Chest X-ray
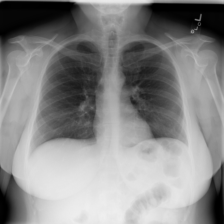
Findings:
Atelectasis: negative
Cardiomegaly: negative
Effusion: negative
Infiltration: negative
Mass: negative
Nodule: negative
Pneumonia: negative
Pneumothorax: negative
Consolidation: negative
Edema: negative
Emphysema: negative
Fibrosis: negative
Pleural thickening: negative
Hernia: negative